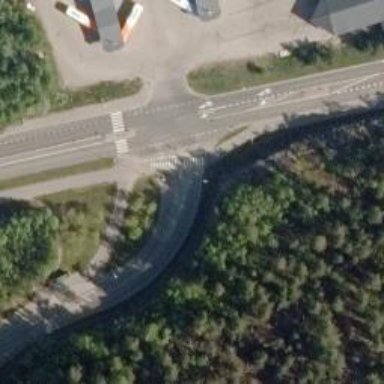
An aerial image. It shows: Island crossing on the road.